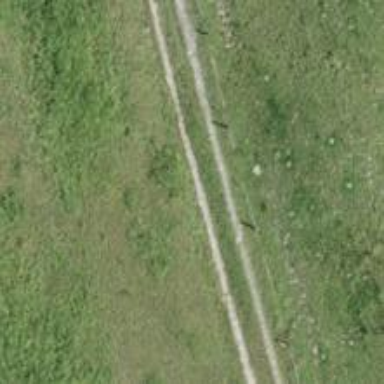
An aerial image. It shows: Concrete track with grade4 tracktype.